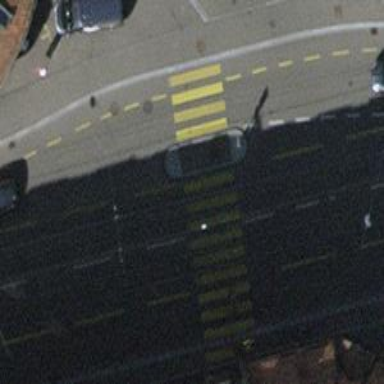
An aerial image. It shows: Uncontrolled zebra crossing with pedestrian island.